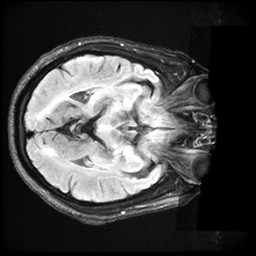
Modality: FLAIR
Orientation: axial
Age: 64
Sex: male
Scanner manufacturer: ge
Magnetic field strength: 3 T
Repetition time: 11 s
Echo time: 0.1497 s